Question: I'm trying to find the coords of the red point in the image, I have the mouse coords, the initial point and the radio but I don't know how to find the coords of the red point.

I am using JavaScript and canvas.
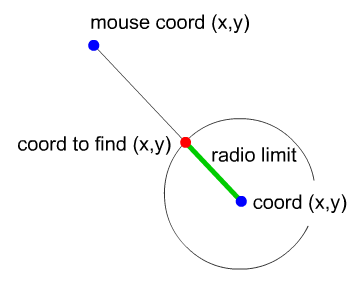
Answer: - -
To find the angle:
'''
var diffX = mouseX - centerX;
var diffY = mouseY - centerY;
var angle = Math.atan2(diffY, diffX);
'''
To find the new point use that angle with radius:
'''
var x = cx + radius * Math.cos(angle);
var y = cy + radius * Math.sin(angle);
'''
<URL>